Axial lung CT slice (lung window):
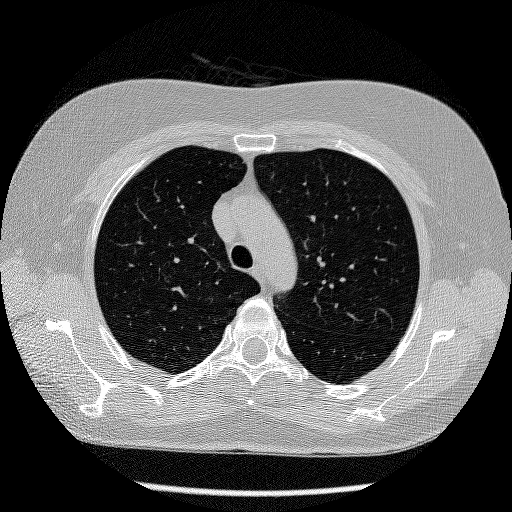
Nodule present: no